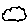
Label: cloud